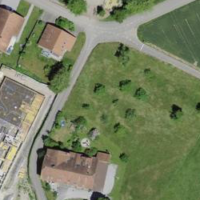
EUNIS habitat code: 55
Species observed at this site:
Hedera helix